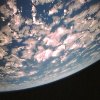
Label: cloud